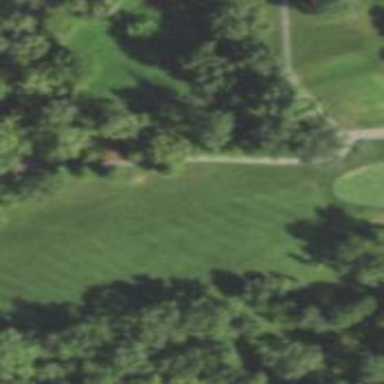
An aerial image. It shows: View of golf hole.